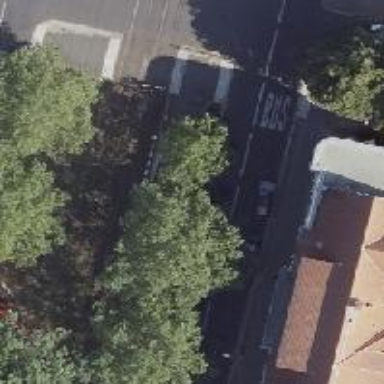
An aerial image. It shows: Tram stop.